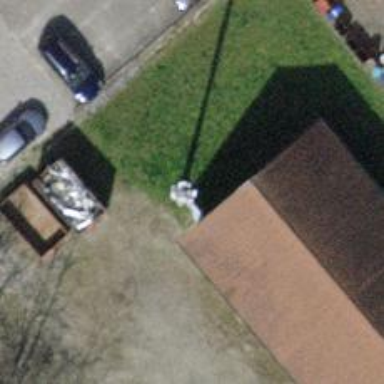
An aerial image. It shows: Communication mast tower.